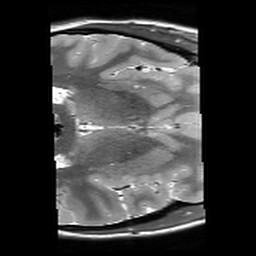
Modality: T2starw
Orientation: axial
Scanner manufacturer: siemens
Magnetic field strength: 3 T
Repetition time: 9.86 s
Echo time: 0.05 s